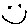
Label: smiley face